Field crop: maize
Growth stage: 1
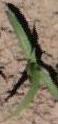
Species: maize